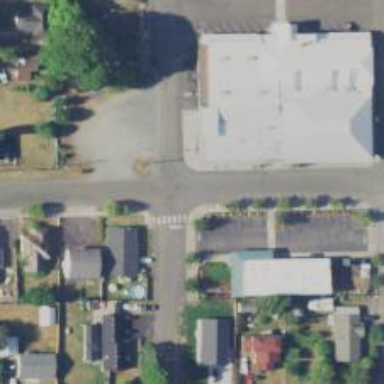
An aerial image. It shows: Unclassified road with sidewalk on the left.